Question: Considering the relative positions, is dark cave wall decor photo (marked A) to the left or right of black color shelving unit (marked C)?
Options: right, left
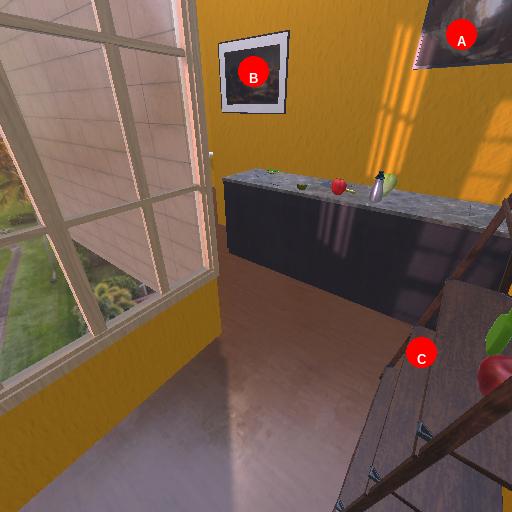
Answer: right